Question: for my little program I'd like to create a simple notification just like this(for example):

I do not know where to start, Any helps ?
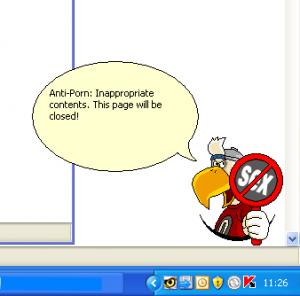
Answer: Do you want something in the taskbar (next to the clock) or something that pops up an animation like that too?
There is a brief (but good place to start) doc here for the system tray:
<URL>
Also have a look into the Swing timers, they can help you create animations:
<URL>